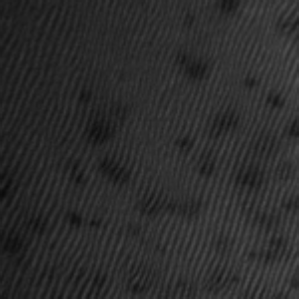
Label: frost